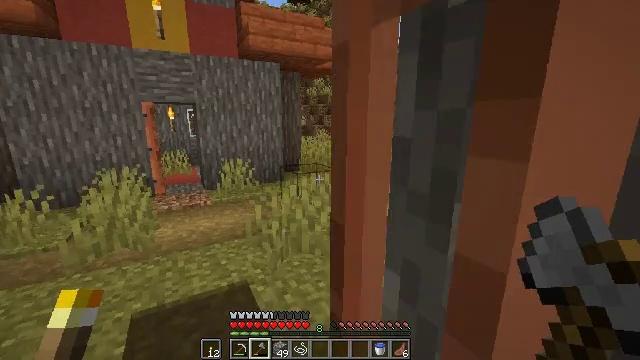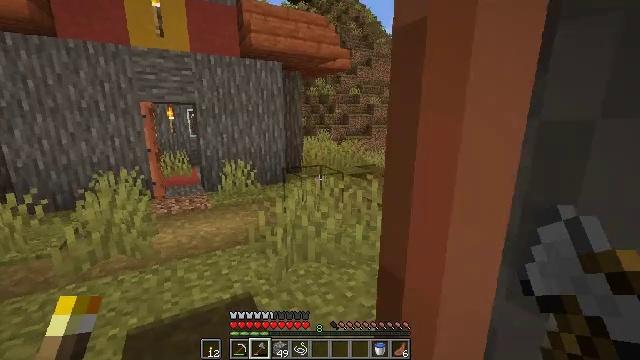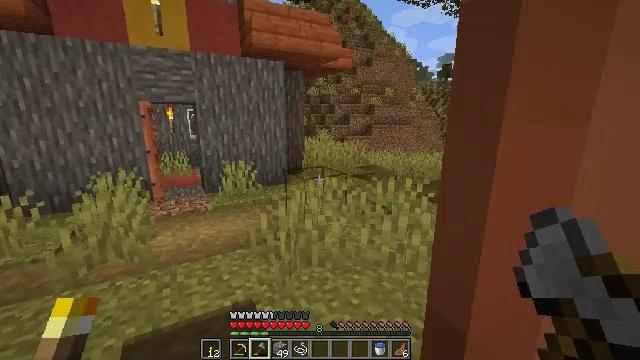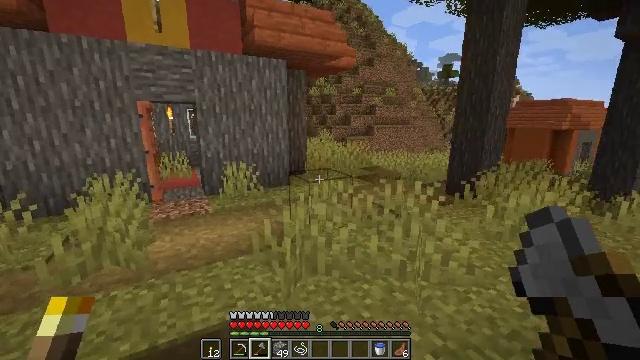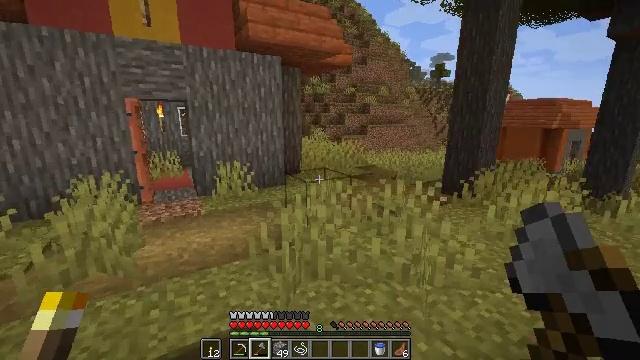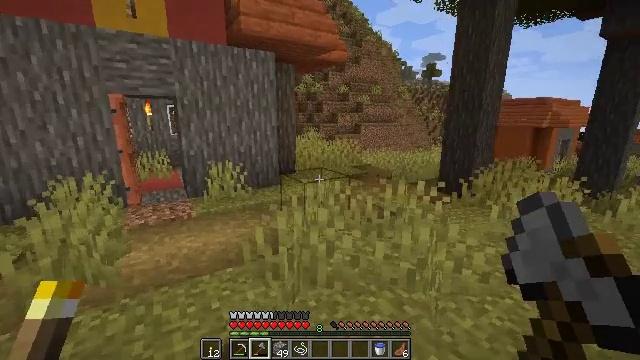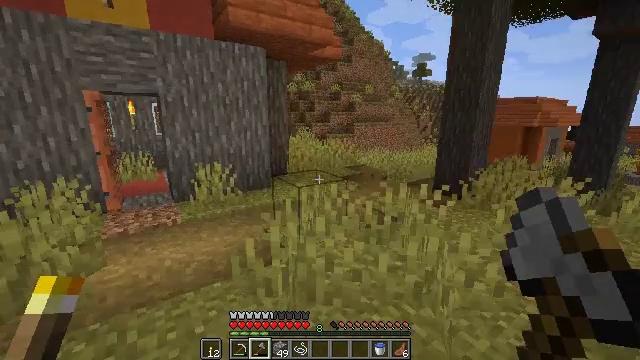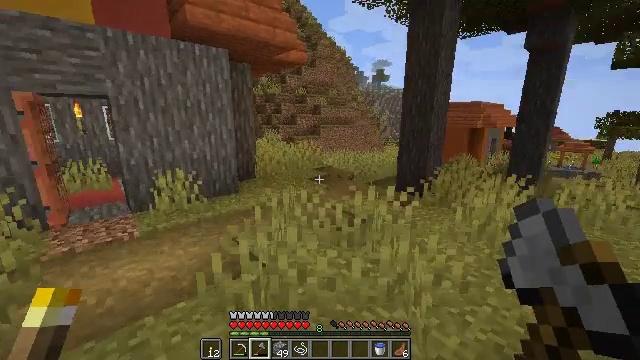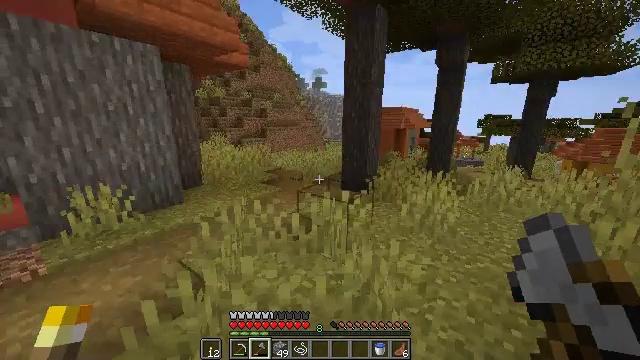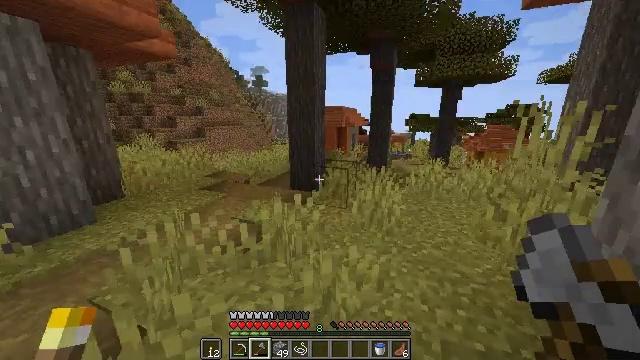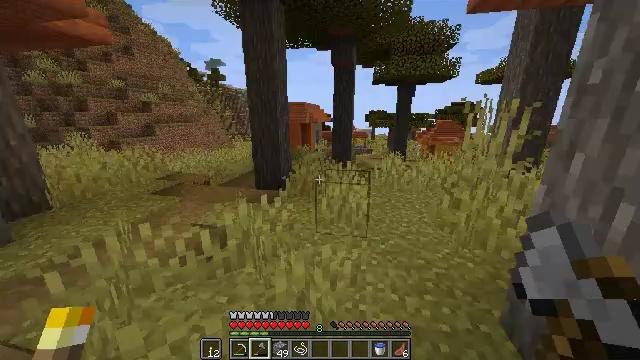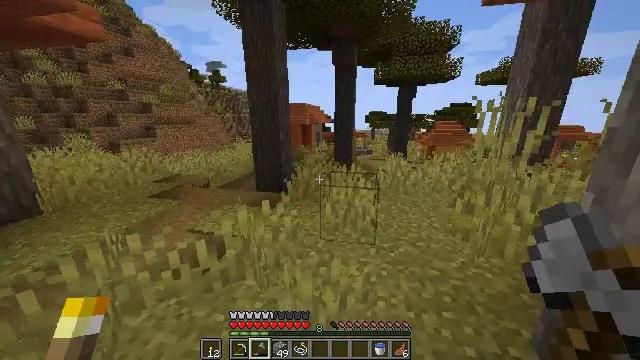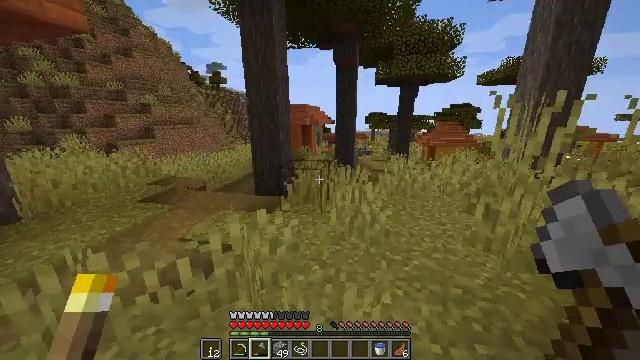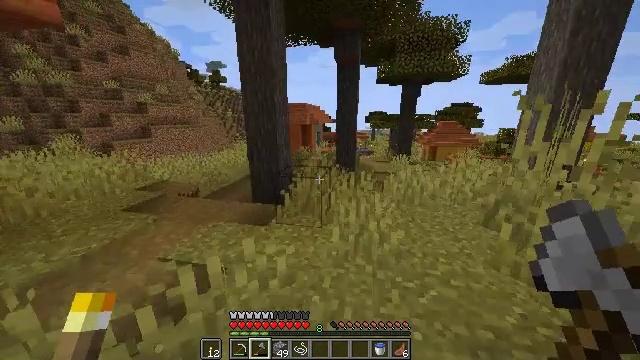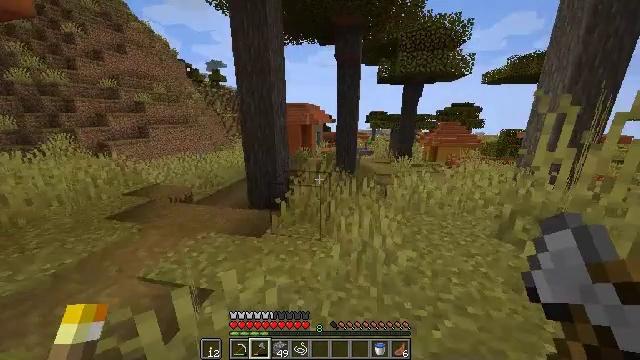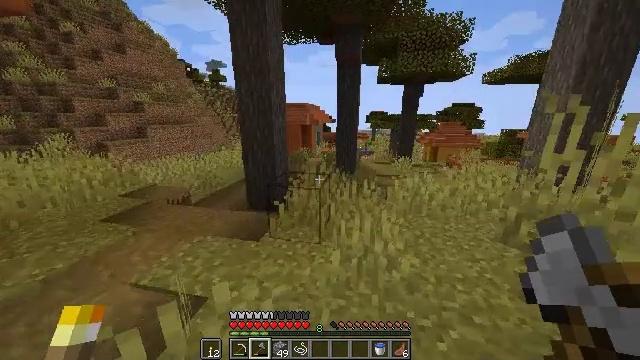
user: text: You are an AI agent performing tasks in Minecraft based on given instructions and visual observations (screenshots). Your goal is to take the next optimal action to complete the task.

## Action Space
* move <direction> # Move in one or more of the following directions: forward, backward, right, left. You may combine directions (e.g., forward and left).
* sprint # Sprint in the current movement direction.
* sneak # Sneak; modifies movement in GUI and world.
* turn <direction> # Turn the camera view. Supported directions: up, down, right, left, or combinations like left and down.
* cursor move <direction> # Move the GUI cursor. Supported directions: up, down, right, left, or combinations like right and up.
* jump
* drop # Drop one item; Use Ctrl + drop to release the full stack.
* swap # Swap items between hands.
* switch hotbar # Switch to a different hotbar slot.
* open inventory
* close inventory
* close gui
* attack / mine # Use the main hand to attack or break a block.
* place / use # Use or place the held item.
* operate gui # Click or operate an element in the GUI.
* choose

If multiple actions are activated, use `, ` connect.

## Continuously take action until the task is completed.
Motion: motion action
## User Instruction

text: Break the orange carpet.
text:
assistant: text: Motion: move forward, attack / mine
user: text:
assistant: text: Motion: move forward, sprint, attack / mine
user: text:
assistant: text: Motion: move forward, sprint, attack / mine
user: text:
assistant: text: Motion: move forward, sprint, turn right, attack / mine
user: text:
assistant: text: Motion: move forward, sprint, turn right, attack / mine
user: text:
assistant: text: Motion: move forward, sprint, turn right, attack / mine
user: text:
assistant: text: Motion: move forward, sprint, turn right, attack / mine
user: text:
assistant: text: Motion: move forward, sprint, turn right, attack / mine
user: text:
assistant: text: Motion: move forward, sprint, turn right, attack / mine
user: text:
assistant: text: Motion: move forward, sprint, turn right and down, attack / mine
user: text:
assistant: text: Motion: move forward, sprint, attack / mine
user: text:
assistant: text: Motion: move forward, sprint, attack / mine
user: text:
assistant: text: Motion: move forward, sprint, attack / mine
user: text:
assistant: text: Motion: move forward, sprint, attack / mine
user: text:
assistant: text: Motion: move forward, sprint, attack / mine
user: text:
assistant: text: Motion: move forward, sprint, turn right, attack / mine
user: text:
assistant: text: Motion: move forward, sprint, turn right, attack / mine, jump
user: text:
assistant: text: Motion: move forward, sprint, turn right and down, attack / mine, jump
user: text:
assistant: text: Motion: move forward, sprint, turn right and down, attack / mine, jump
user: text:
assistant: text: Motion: move forward, sprint, turn right, attack / mine, jump
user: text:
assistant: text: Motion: move forward, sprint, turn right, attack / mine, jump
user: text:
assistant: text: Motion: move forward, sprint, attack / mine
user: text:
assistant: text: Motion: move forward, turn right, attack / mine
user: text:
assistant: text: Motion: move forward, turn right and up, attack / mine
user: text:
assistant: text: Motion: turn right and up, attack / mine
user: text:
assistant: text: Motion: turn right, attack / mine
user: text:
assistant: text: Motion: move left, turn right, attack / mine
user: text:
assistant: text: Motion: move left, turn right, attack / mine
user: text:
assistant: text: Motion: move left, turn right, attack / mine
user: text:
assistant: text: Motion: move left, attack / mine